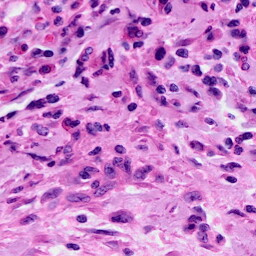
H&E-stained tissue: Cervix